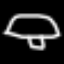
Label: mushroom